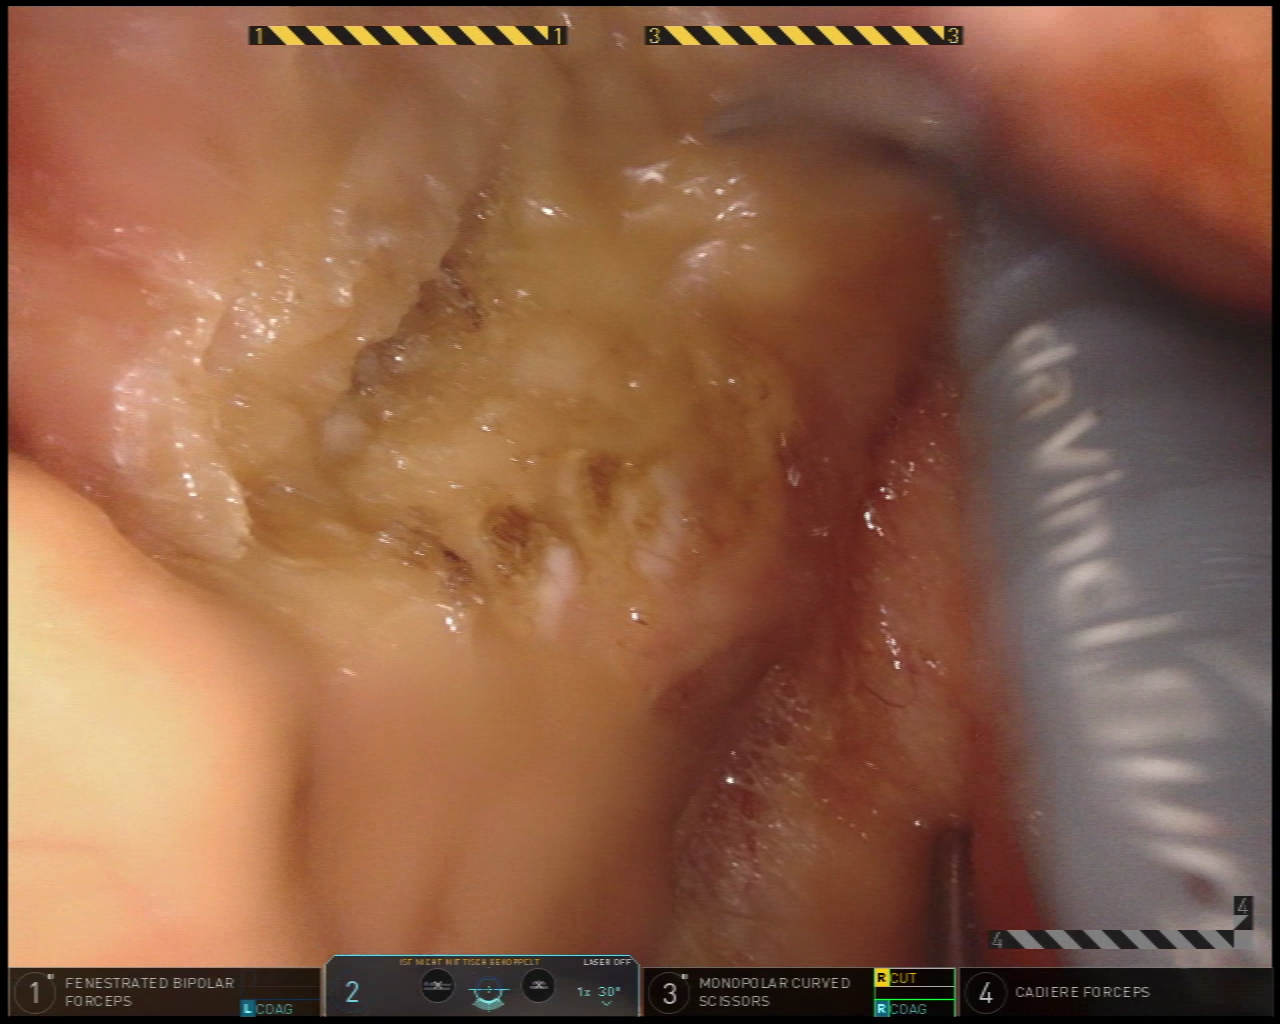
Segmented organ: pancreas
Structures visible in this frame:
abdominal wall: no
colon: no
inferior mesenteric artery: no
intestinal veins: no
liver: no
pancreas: yes
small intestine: no
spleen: no
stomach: no
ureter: no
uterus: no
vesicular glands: no